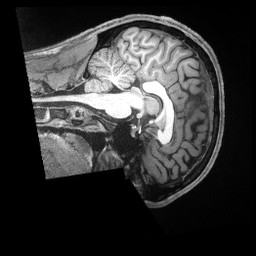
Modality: T1w
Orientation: sagittal
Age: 26
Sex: female
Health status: ill
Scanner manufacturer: siemens
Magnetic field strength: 3 T
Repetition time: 2.5 s
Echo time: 0.00181 s